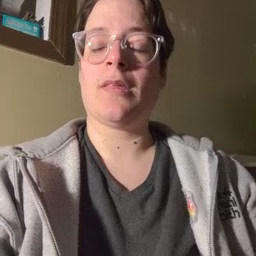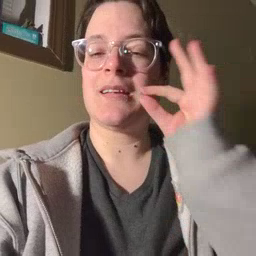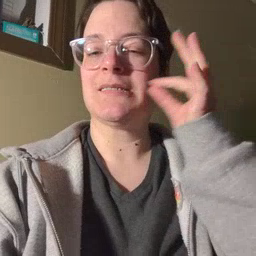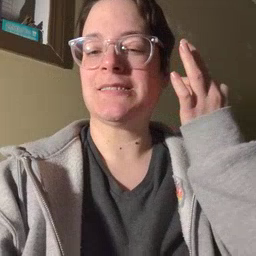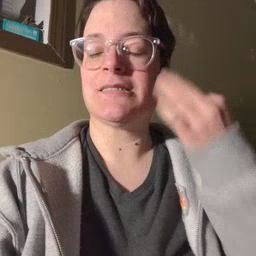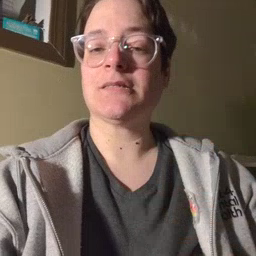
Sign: cat